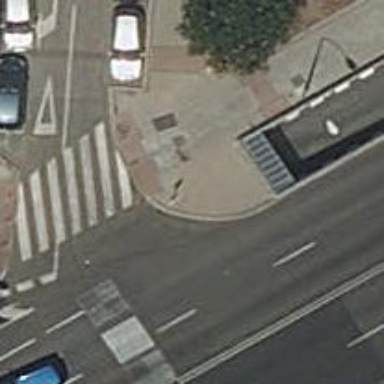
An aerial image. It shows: Kerb serving as barrier.